Question: In Xamarin, I want to be able to create a UITableView with the cells to have Text Fields and other controls possibly. How can this be done through the Xcode Interface Builder (or though the Xamarin iOS Designer)?
I would like it to look something like this:

Can someone walk me through doing this?
Bill
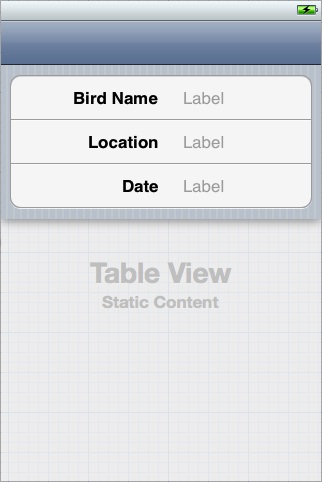
Answer: This can be achieved through Xcode Interface Builder as follows:
1. Add UITableView to your view
2. Type UITableViewCell in the Object Library and drag & drop a "Table View Cell" item to the "Table View" in the View Controller Scene, so that "Table View Cell" is added as a subview for the UITableView. As result, the "Table View Cell" item appears in the storyboard in the table view under the "Prototype Cells" section.
3. Add any UI elements (labels, text fields, buttons, etc) as subviews for the Table View Cell's Content View.
4. To have several different cells types, create several prototype cells (i.e. drag & drop one more UITableViewCell onto "Table View").
5. To distinguish different types of cell prototypes, please enter cell identifiers into Table View Cell's attributes pane.
6. Set up outlets (UITableView's delegate & data source, outlets for cells' content view's subviews, etc) and actions.
I've attached an Interface Builder's screenshot demonstrating 2 types of cells added to a table view (one with a label and a text field, another with a label and a button).
<URL>
<URL>